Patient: sex M, age 42
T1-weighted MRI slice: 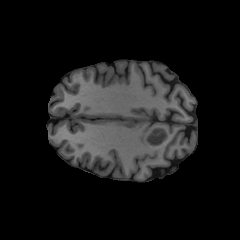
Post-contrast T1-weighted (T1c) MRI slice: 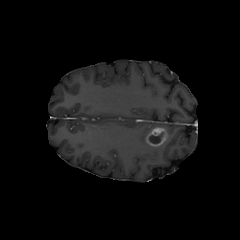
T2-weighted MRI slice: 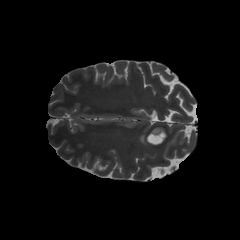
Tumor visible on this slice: yes
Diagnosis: Glioblastoma, IDH-wildtype
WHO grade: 4